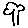
Label: tree